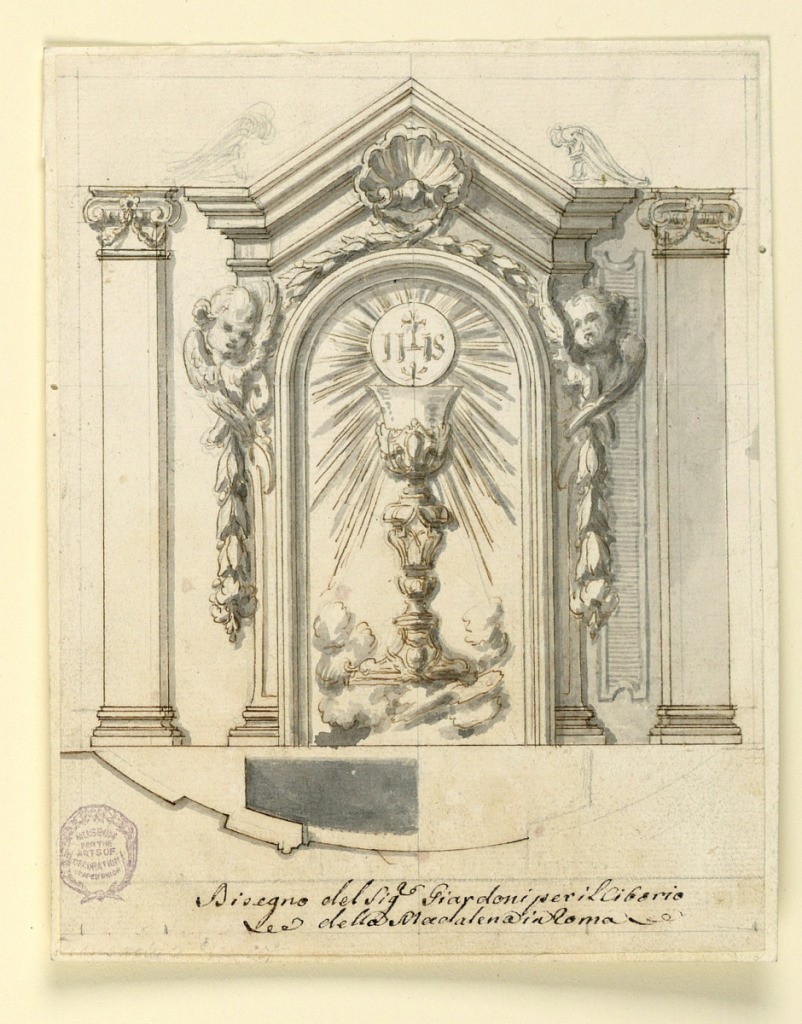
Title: Drawing
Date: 1725–1750
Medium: Pencil, pen, sepia, brush, and grey water color.
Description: Work is oriented in a vertical rectangle. Upon the door is a relief of a chalice with the host with a glory above, standing upon clouds. Above is an angular pediment with a shell in front from which two festoons are hanging. At the corners are two cherubim. Outside two pilasters. Below the plan and the scale. Written by the same hand as wrote the attribution upon the Marchionni drawing. "DISEGNO DEL SIGRE GIARDONI PER IL CIBORIO / DELLA MADALENA IN ROMA."